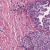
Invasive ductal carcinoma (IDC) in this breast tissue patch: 1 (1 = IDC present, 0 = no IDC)